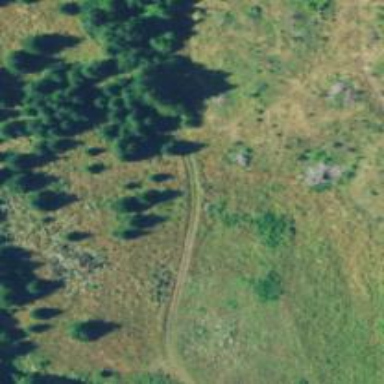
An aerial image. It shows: Track with very rough surface.